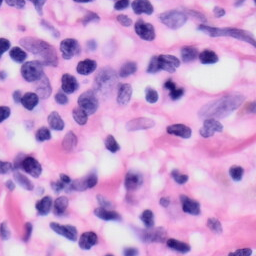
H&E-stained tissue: Skin